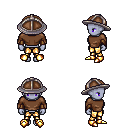
a pixel art fantasy rpg character, female body template, dark elf, purple skin, brown long-sleeve shirt, gold greaves, raven short mohawk hairstyle, chain helm, leather bracers, gold boots, four views (front, back, left, right), 2x2 character sprite sheet, small pixel art, hard edges, no anti-aliasing